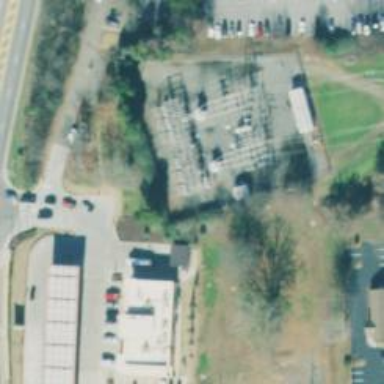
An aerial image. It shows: Switch for power supply.